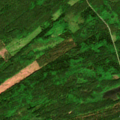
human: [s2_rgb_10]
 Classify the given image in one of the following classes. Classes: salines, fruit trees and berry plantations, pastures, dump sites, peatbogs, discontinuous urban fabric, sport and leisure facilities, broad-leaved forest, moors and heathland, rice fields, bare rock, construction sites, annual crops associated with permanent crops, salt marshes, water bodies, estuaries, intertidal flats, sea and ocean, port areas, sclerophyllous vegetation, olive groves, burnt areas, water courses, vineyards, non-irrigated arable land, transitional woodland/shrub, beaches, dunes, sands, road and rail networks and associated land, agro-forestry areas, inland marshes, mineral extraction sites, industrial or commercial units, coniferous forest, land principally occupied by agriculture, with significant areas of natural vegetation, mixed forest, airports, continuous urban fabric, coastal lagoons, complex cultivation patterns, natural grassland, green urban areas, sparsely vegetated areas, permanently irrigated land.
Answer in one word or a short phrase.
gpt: coniferous forest, mixed forest